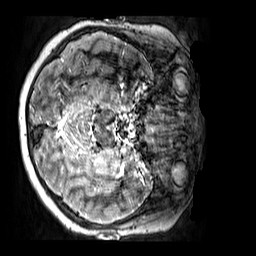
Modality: T2w
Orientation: axial
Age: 10
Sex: male
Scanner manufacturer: siemens
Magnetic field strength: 3 T
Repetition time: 3.2 s
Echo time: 0.408 s